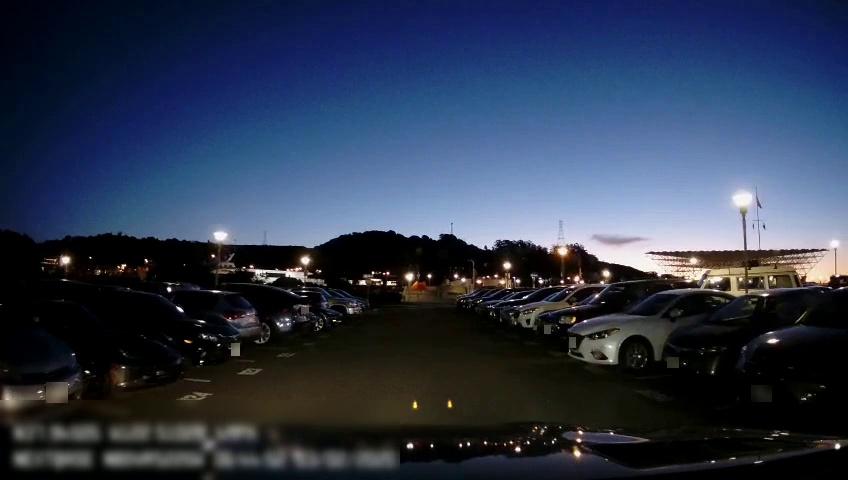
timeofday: Night
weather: Other
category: Drivable Space
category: Vehicles | Car
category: Vehicles | Car
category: Vehicles | SUV
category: Vehicles | Car
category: Vehicles | Car
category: Vehicles | SUV
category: Vehicles | SUV
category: Vehicles | Truck
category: Vehicles | Car
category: Vehicles | Car
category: Vehicles | Car
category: Vehicles | Car
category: Vehicles | Car
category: Vehicles | SUV
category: Vehicles | SUV
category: Vehicles | Car
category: Vehicles | SUV
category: Vehicles | Other LV
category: Vehicles | SUV